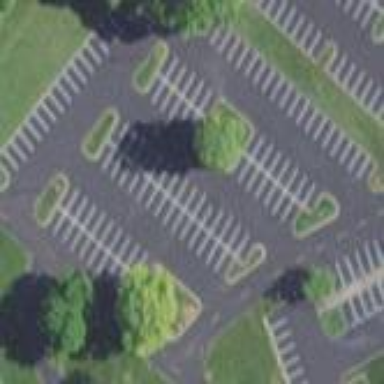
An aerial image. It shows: Parking area.